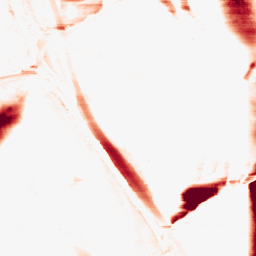
Category: morphological
Decomposition family: morphological_rect
Decomposition parameters: operation: opening
width: 50
height: 3
Upsampling method: edge_directed
Upsampling parameters: scale: 4
Upsampling scale: 4